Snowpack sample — Rabbit Ears Pass, Jackson County, Colorado, USA (12/17/25, 1:08 PM MST)
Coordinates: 40.387, -106.625
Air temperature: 34 °F
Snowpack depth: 46 cm
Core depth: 30 cm
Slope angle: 6°, slope face: 165°
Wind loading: medium
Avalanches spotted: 0
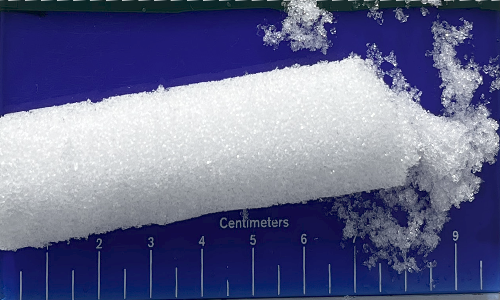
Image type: core
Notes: No avalanches spotted nearby, although collected in a meadowy area with minimal risk on this face of the pass.